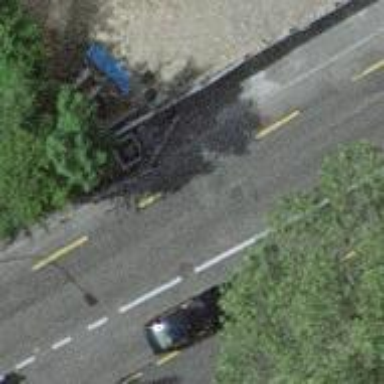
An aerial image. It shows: Secondary road with advisory cycle lane made of asphalt.